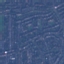
Label: Residential